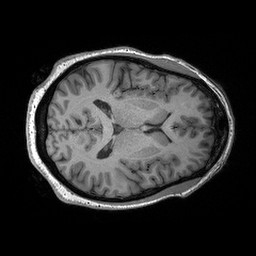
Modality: T1w
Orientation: axial
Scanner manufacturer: siemens
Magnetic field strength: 3 T
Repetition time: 2.3 s
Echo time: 0.00298 s